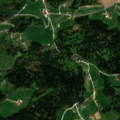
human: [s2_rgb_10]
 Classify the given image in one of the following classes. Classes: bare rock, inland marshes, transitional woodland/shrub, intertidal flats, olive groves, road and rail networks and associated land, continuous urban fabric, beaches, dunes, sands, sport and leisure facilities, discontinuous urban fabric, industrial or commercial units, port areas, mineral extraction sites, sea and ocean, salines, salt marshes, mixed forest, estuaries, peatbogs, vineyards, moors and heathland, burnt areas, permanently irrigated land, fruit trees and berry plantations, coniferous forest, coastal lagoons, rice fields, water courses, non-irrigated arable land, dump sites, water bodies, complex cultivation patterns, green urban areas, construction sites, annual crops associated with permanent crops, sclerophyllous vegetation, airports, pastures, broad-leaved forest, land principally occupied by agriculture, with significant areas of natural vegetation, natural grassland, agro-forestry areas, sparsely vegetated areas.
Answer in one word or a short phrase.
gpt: pastures, complex cultivation patterns, mixed forest